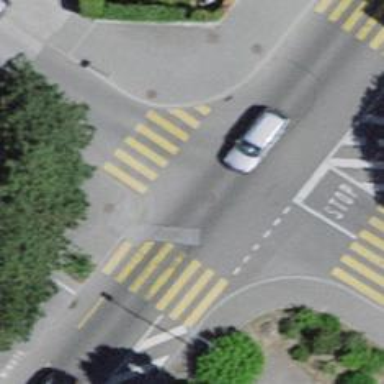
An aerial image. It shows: Uncontrolled zebra crossing with notable zebra markings.